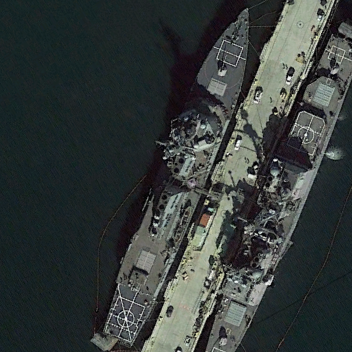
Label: destroyer